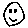
Label: smiley face